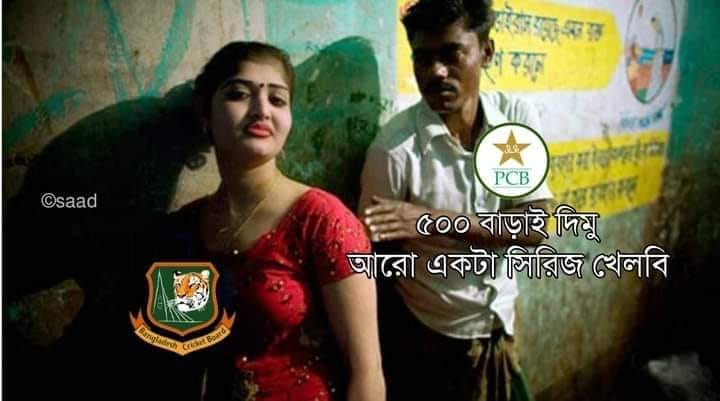
Caption: ৫০০ বাড়াই দিমু    আরো একটা সিরিজ খেলবি
Label: hate